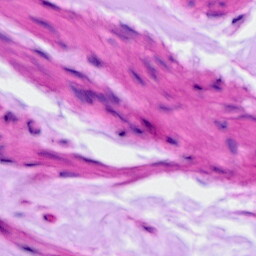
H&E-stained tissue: Ovarian